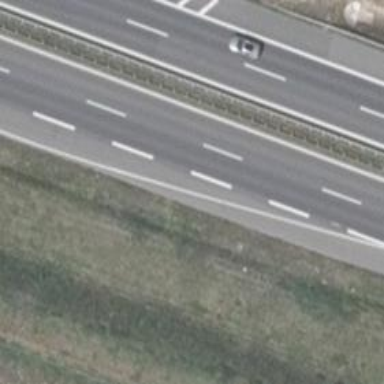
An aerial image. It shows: Asphalt motorroad with trunk classification.